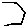
Label: hexagon